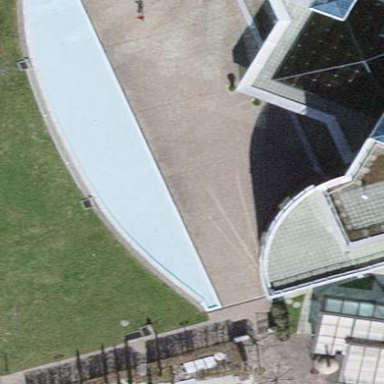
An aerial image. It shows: Reflecting pool surrounded by water.